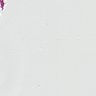
Metastatic tissue present: no